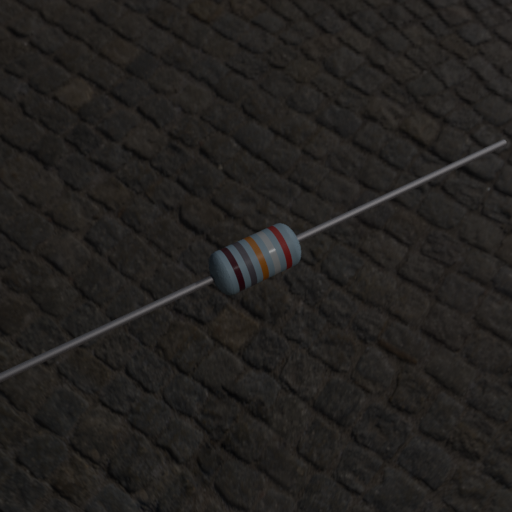
Resistor colour bands (in order): brown, gray, orange, white, red